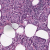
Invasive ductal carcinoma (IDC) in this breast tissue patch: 1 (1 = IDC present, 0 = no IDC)